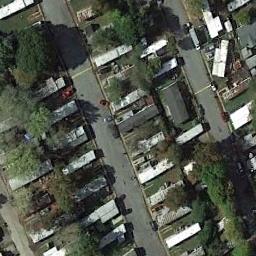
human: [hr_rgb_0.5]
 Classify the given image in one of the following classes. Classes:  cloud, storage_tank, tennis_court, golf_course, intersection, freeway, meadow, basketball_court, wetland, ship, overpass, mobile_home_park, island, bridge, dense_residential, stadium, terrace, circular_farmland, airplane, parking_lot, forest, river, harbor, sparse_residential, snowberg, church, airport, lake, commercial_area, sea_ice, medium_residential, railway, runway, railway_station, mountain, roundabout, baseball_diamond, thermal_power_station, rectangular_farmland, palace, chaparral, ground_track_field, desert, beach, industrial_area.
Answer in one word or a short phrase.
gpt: mobile_home_park